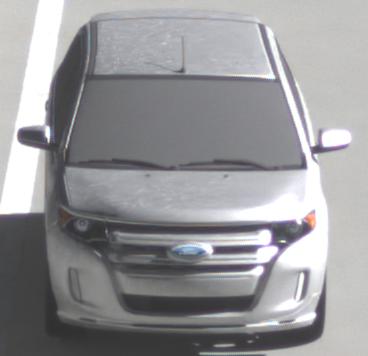
Make: Ford
Model: Edge
Detailed model: Gen. 1 Facelift
Model produced from: 2010
Model produced until: 2015
Doors: 5
Color: white
Road condition: dry road
Daytime: morning or afternoon
Contrast: high contrast